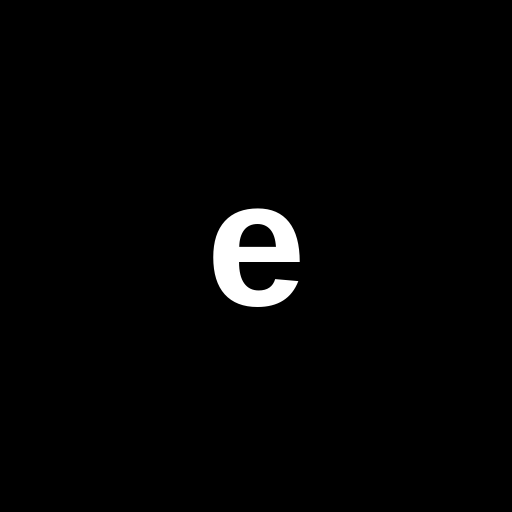
Character: e
Unicode: U+0065 (LATIN SMALL LETTER E)